Field crop: tomato
Growth stage: 1
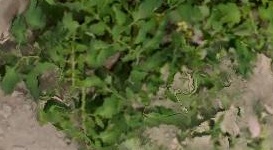
Species: tomato